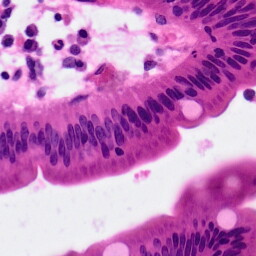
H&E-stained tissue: Pancreatic